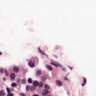
Metastatic tissue present: no